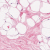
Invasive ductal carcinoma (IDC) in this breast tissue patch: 0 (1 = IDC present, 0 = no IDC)